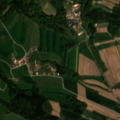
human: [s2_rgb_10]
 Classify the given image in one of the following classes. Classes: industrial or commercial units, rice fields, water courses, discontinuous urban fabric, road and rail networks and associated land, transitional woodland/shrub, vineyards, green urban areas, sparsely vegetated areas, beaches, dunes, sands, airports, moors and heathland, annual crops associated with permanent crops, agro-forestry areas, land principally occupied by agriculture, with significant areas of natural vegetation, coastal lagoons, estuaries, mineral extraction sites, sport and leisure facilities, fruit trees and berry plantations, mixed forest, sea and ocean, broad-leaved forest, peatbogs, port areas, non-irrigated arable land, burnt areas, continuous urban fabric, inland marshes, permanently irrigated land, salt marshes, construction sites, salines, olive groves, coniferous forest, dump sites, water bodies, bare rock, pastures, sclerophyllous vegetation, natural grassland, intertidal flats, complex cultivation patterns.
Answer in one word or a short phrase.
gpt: discontinuous urban fabric, non-irrigated arable land, mixed forest